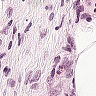
Metastatic tissue present: no